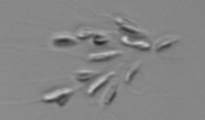
Label: Dinobryon